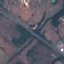
Land use / land cover class: Highway